Question: I need family tree, I'm not using any library here( can you suggest ). First can you look into my model first so you will come to know the idea.
'''
class FamilyMember(models.Model):
familyname = models.ForeignKey(FamilyName)
first_name = models.CharField(max_length=50)
parents = models.ManyToManyField('self', null=True, blank=True, related_name='p', symmetrical=False)
children = models.ManyToManyField('self', null=True, blank=True, related_name='c', symmetrical=False)
'''
And my view function look like
'''
def explore_home(request):
old_date = FamilyMember.objects.filter(familyname__name = family_name).aggregate(Min('birth_date'))
member_obj_all = FamilyMember.objects.get(familyname__name = family_name, birth_date=old_date['birth_date__min'])
'''
And I am using 'this code' for build the family tree.
In my django template I do like
'''
<div class="tree">
<ul>
<li>
<a href="#">{{ family_name }}</a>
<ul>
<li>
<a href="#">{{ member_obj_all }}</a>
{% if member_obj_all.children.all %}
<!-- here we go again -->
<ul>
{% for child_obj in member_obj_all.children.all %}
<li>
<a href="">{{ child_obj }}</a>
{% if child_obj.children.all %}
<!-- here we go againg -->
<ul>
{% for grand_child_obj in child_obj.children.all %}
<li>
<a href="">{{ grand_child_obj }}</a>
</li>
{% endfor %}
</ul>
{% endif %}
</li>
{% endfor %}
</ul>
{% endif %}
</li>
</ul>
</li>
</ul>
</div>
'''
ok above code working and the output is like ...

But what if i have n number of children and then children's children and How to automate the process again.? (in template ? ). See i just have this idea and if you have any idea then please tell me here.
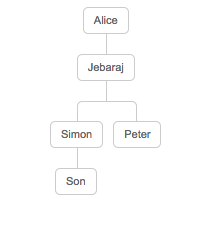
Answer: Try something like this :
'''
//child.html
<a href="#">{{child}}</a>
{% if child.children.count %}
<ul>
{% for child_obj in child.children.all %}
<li>
{% include 'child.html' with child=child_obj %}
</li>
{% endfor %}
</ul>
{% endif %}
//tree.html
<div class="tree">
<ul>
<li>
<a href="#">{{ family_name }}</a>
<ul>
<li>
<a href="#">{{ member_obj_all }}</a>
{% if member_obj_all.children.count %}
<ul>
{% for child_obj in member_obj_all.children.all %}
<li>
{% include 'child.html' with child=child_obj %}
</li>
{% endfor %}
</ul>
{% endif %}
</li>
</ul>
</li>
</ul>
</div>
'''